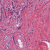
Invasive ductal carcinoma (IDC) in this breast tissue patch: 1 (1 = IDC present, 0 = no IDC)